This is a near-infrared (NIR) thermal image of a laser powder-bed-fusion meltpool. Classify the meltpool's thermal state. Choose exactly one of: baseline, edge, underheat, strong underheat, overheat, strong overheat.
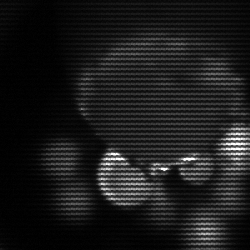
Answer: edge